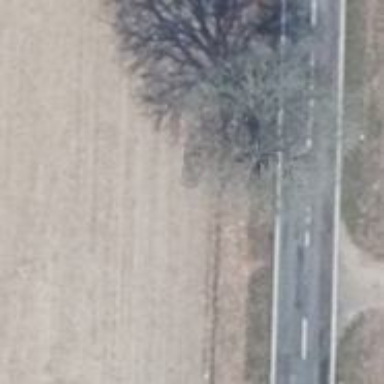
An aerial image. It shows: Deciduous broadleaved tree.